Interaction volume radius: 10 \u00c5
Interaction volume height: 45 \u00c5
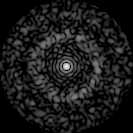
Disorder parameter: 0.8349